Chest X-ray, PA view. Patient: 56 years old, sex F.
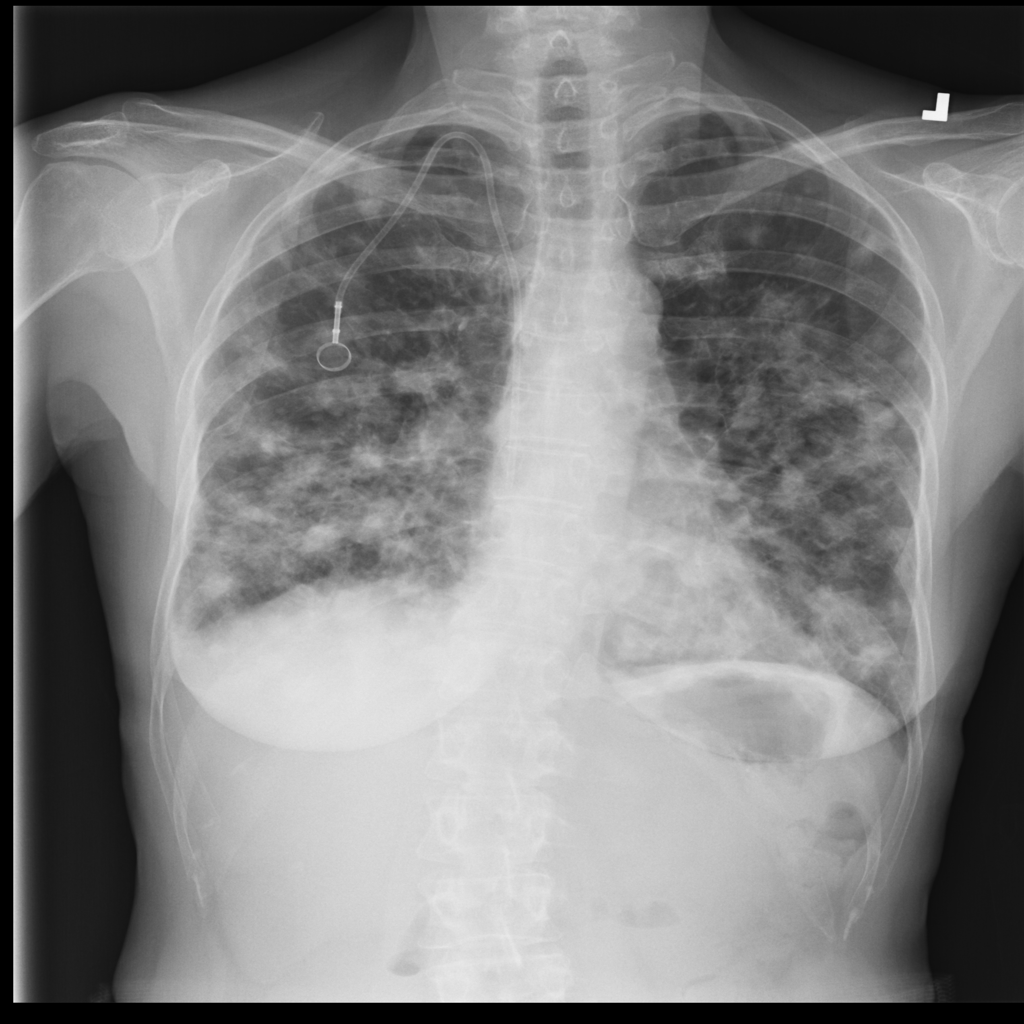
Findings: Effusion, Nodule